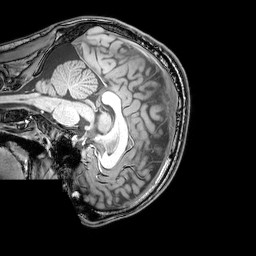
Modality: T1w
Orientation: sagittal
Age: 22
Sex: male
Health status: healthy
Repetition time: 0.081 s
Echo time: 0.037 s